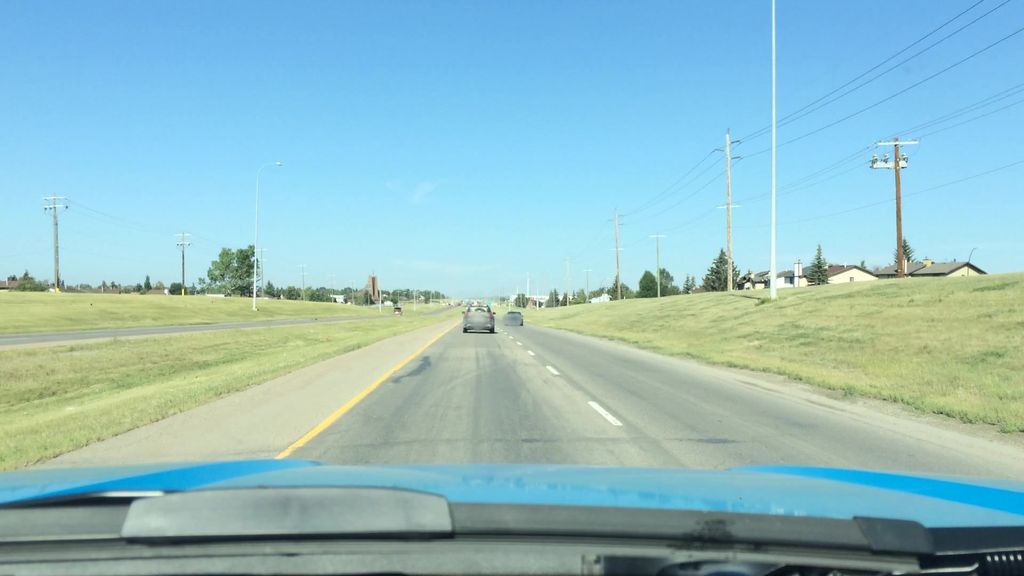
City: calgary